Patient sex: F
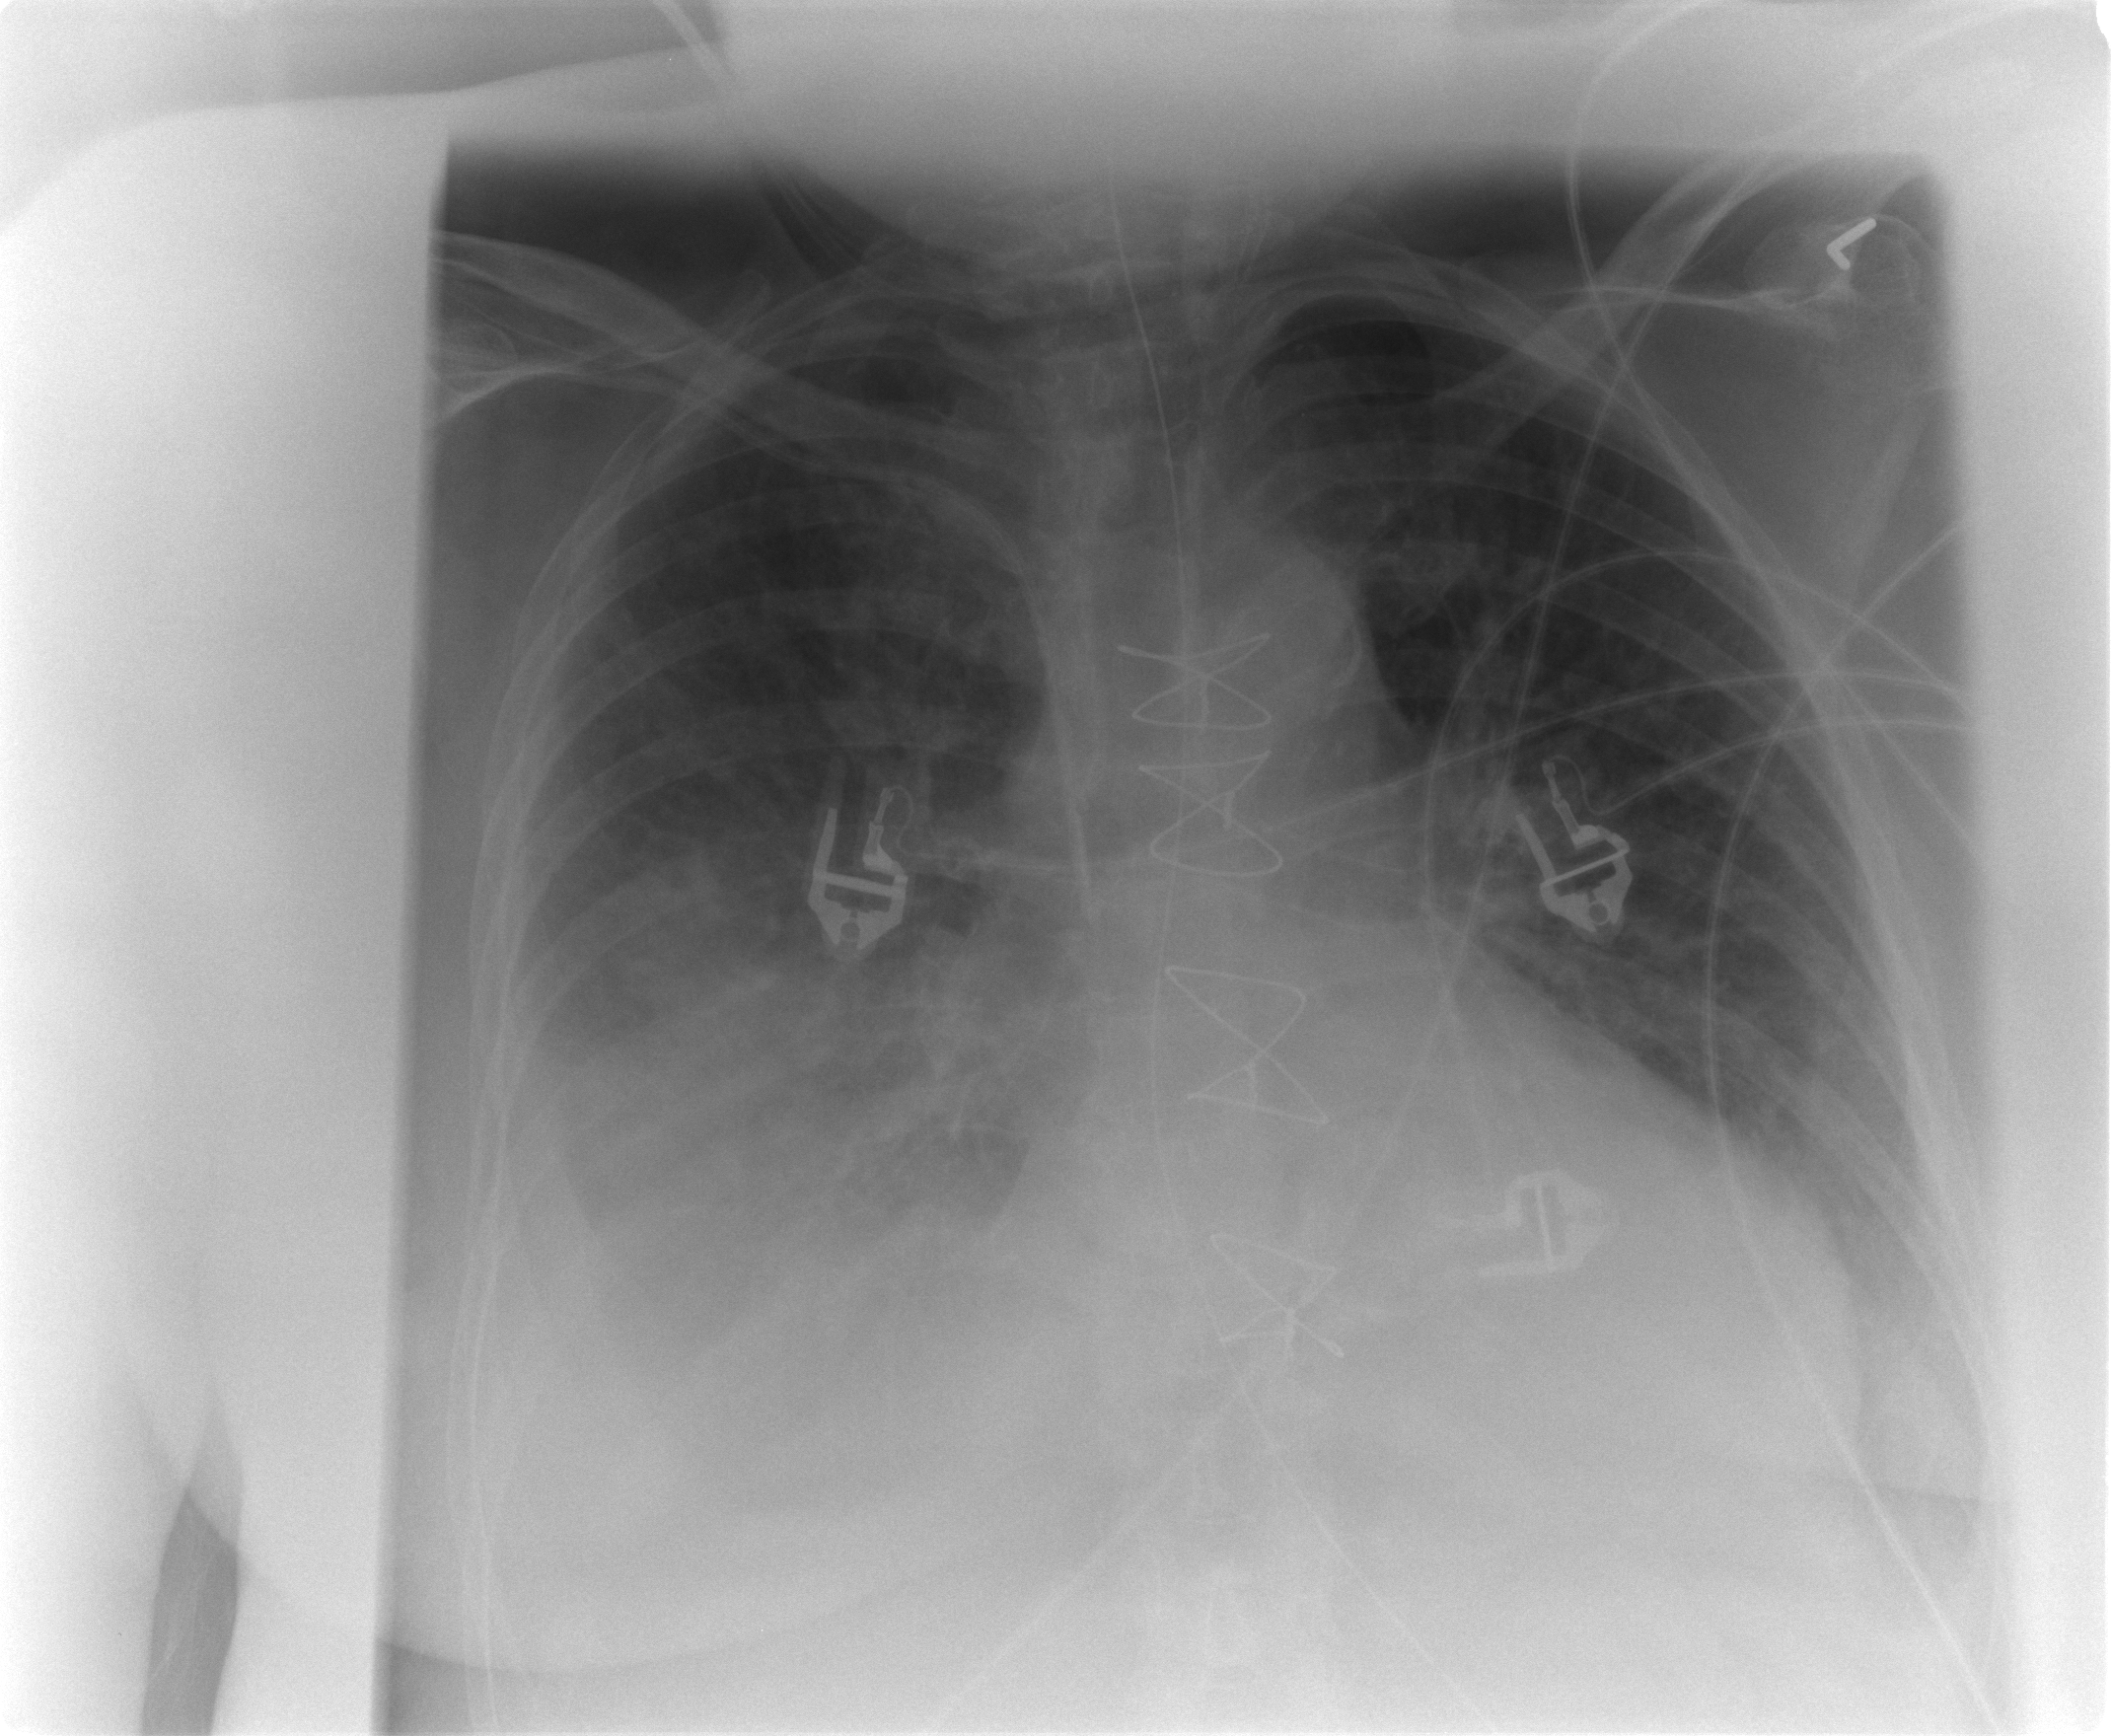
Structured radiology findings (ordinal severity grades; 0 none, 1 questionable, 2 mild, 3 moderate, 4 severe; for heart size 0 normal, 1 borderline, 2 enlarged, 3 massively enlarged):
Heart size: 2
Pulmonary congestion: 3
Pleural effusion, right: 3
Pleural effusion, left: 2
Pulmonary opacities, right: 1
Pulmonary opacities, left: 1
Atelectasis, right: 3
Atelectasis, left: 3